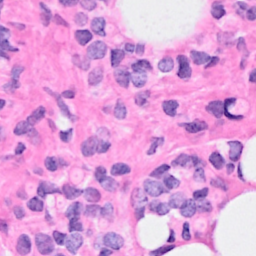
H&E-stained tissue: Breast